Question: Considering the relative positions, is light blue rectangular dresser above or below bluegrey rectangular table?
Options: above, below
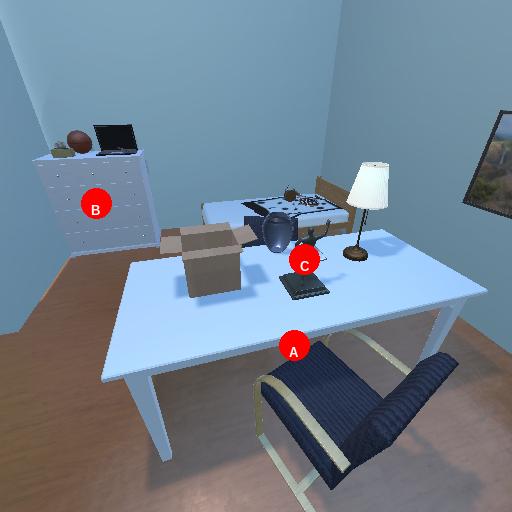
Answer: above